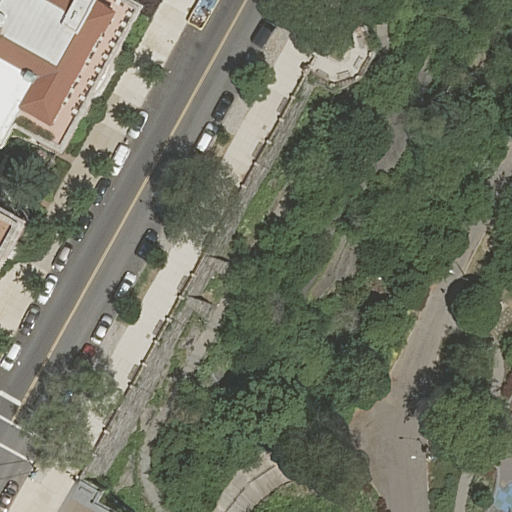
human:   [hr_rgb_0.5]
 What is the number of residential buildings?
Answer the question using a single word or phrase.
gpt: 2

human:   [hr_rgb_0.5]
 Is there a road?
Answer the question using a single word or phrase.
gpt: yes

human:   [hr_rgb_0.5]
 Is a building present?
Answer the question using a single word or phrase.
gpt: yes

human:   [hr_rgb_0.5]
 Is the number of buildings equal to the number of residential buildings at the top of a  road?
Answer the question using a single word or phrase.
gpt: yes

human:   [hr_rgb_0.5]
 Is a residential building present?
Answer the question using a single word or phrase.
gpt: yes

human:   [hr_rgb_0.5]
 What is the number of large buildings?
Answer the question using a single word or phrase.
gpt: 0

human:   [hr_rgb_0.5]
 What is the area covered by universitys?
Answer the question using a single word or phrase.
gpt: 19648m2

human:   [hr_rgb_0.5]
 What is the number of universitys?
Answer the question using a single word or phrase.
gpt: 2

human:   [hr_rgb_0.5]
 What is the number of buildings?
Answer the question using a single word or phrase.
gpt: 2

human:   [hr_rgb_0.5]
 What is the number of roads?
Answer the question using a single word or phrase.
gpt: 8

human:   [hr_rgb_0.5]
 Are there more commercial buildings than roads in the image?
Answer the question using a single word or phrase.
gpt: no

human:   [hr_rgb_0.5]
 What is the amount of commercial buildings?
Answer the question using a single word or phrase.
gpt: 0

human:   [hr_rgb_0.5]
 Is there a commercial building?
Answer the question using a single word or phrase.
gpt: no

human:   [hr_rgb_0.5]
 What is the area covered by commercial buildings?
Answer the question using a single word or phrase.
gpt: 0m2

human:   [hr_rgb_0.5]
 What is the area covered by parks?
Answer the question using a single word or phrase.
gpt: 10345m2

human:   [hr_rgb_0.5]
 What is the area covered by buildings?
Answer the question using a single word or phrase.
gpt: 197m2

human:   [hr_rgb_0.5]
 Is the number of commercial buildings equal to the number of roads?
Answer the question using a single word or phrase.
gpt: no

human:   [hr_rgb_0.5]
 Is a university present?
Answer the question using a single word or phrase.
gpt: yes

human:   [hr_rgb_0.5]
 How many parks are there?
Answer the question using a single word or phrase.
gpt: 1

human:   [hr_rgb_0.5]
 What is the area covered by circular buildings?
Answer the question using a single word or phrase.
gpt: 0m2

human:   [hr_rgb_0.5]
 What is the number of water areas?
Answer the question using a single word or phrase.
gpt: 0

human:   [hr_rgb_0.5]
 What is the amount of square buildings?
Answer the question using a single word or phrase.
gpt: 0

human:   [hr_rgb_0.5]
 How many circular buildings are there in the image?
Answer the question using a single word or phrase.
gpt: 0

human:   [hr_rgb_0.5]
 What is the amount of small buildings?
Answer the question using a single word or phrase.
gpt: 1

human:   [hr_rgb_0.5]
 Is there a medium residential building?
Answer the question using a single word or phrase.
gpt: yes

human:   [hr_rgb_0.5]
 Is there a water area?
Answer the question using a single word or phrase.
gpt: no

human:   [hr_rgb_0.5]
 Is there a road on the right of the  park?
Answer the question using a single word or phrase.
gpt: yes

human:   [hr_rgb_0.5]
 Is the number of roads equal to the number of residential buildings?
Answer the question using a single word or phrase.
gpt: no

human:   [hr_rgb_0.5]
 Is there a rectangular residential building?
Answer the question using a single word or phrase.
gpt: yes

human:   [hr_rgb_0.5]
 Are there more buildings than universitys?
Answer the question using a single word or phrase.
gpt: no

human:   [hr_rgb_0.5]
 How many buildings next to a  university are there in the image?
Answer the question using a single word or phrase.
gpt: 2

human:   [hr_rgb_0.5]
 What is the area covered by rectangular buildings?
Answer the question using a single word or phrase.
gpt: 197m2

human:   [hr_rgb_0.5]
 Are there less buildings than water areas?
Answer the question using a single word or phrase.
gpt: no

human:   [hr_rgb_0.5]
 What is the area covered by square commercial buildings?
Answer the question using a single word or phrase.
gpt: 0m2

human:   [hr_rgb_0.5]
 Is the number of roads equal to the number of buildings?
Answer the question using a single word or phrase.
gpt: no

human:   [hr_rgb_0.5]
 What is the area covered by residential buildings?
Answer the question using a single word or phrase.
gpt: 197m2

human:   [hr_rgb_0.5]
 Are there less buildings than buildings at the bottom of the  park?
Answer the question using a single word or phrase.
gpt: no

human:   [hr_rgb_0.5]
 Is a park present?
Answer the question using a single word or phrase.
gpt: yes

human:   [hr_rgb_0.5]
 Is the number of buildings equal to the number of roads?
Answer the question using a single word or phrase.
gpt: no

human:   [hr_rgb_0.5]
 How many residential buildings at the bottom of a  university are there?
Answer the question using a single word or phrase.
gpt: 2

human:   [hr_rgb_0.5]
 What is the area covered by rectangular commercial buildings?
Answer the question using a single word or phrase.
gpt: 0m2

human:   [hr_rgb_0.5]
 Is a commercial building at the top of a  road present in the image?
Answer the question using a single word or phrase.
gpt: no

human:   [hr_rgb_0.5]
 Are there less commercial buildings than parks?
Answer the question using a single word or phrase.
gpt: yes

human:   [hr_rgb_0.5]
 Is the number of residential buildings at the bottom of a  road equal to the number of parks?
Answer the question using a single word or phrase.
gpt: yes

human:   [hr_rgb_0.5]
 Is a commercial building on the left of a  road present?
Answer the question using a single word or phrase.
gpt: no

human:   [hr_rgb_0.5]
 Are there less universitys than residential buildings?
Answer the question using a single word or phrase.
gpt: no

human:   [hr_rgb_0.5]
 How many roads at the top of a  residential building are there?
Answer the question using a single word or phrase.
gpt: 2

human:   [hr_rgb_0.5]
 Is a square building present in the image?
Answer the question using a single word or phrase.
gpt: no

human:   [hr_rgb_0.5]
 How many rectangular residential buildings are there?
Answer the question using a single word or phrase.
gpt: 2

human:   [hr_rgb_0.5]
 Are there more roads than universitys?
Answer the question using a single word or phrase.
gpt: yes

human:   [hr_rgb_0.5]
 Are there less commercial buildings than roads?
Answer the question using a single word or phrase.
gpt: yes

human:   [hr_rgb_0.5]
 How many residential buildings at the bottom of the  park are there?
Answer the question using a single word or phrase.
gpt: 0

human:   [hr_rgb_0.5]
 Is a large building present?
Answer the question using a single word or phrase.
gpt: no

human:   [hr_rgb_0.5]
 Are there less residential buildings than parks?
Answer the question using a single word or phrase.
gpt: no

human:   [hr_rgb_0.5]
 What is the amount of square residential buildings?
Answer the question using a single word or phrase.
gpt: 0

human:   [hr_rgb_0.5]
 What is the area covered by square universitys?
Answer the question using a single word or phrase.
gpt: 0m2

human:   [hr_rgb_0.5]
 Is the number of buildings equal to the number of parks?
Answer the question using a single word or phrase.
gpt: no

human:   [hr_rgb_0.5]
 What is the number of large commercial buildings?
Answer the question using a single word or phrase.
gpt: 0

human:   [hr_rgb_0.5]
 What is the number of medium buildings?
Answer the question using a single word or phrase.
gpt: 1

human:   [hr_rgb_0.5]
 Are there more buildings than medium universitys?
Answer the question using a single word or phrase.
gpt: yes

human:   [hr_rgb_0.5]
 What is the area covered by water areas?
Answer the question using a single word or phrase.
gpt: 0m2

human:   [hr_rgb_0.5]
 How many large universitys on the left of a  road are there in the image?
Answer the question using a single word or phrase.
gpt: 1

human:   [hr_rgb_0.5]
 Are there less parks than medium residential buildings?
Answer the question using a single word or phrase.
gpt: no

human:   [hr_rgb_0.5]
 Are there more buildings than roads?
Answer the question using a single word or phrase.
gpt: no